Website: macys
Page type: payment
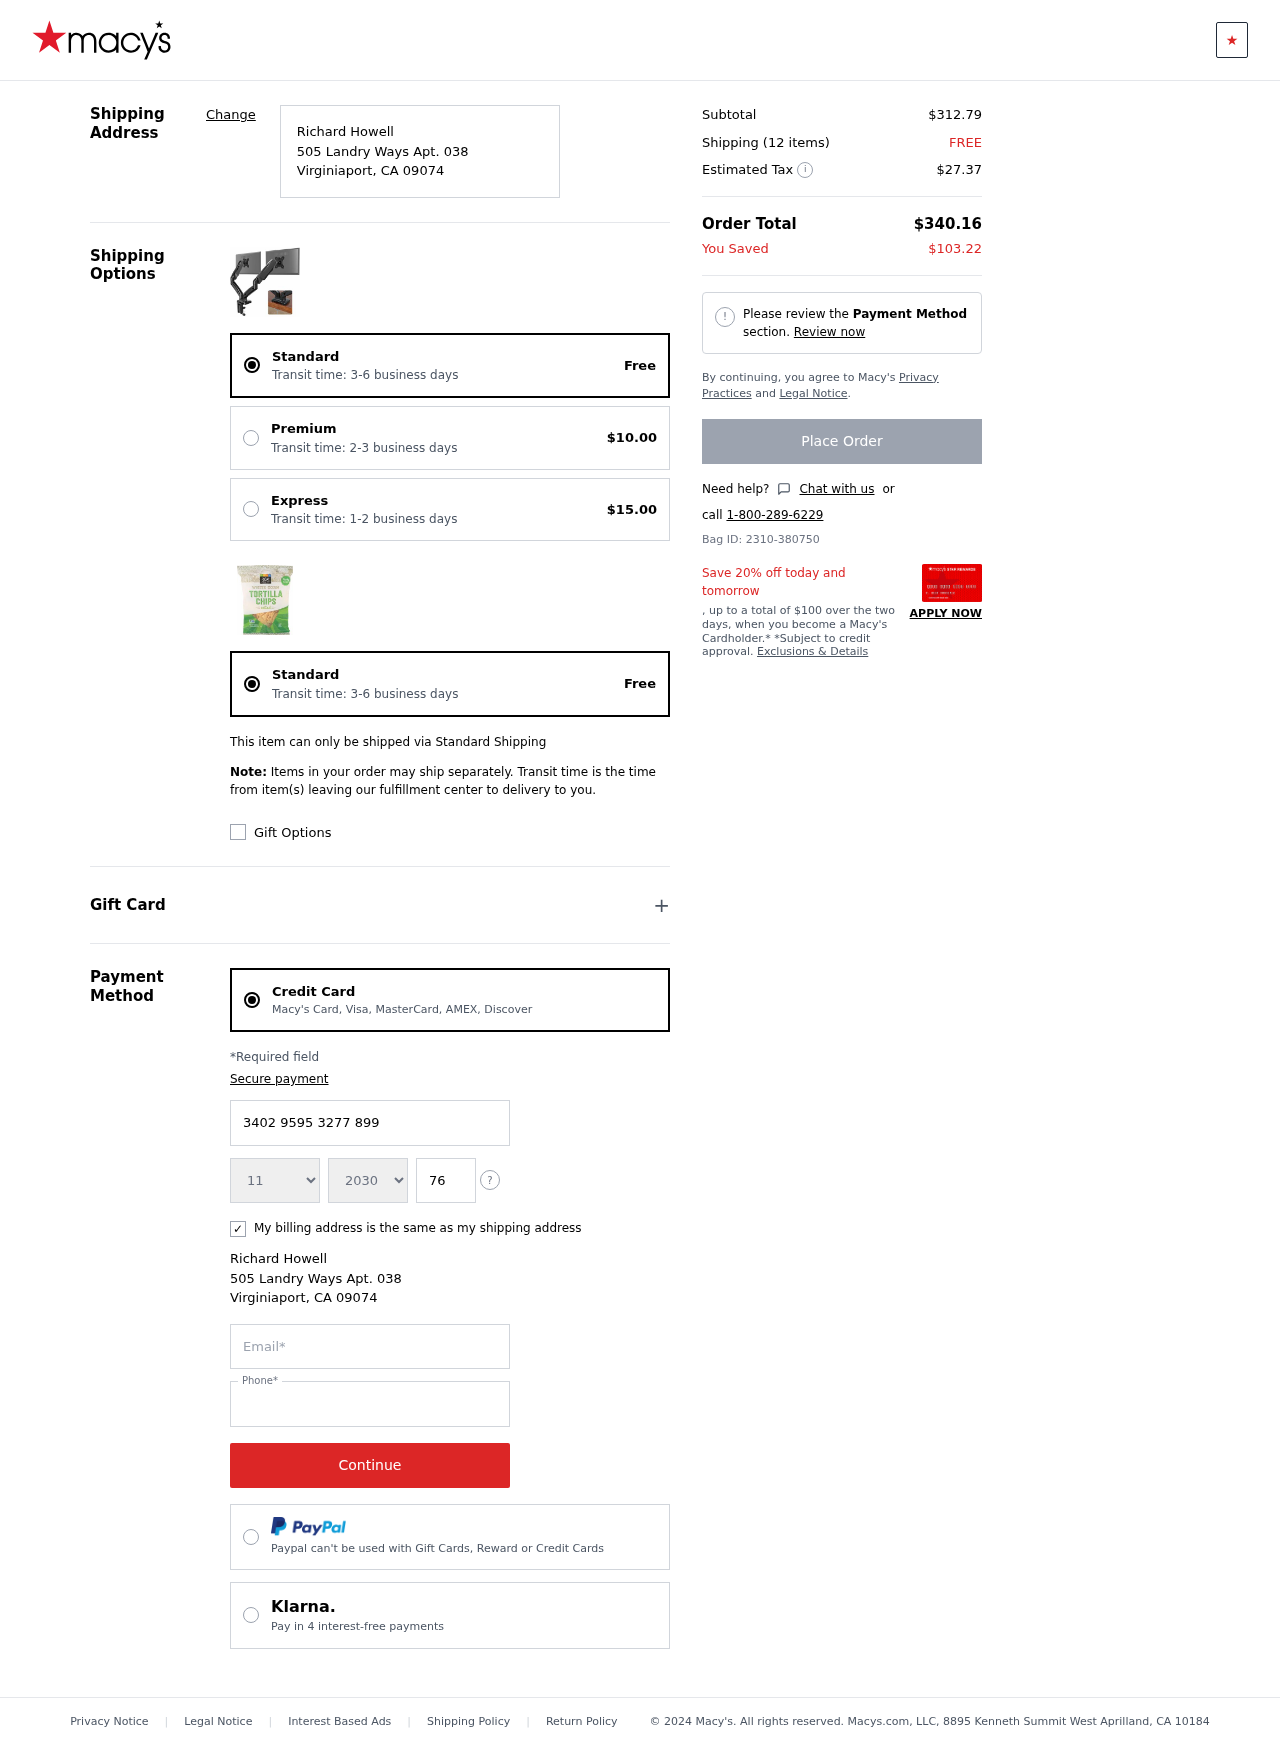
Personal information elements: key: PII_CARD_CVV
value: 7667
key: PII_CARD_EXPIRY_MONTH
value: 11
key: PII_CARD_EXPIRY_YEAR
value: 30
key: PII_CARD_NUMBER
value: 3402 9595 3277 899
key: PII_CITY
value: Virginiaport
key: PII_EMAIL
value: richard.howell@yahoo.com
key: PII_FULLNAME
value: Richard Howell
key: PII_PHONE
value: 8806936488
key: PII_POSTCODE
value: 09074
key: PII_STATE_ABBR
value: CA
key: PII_STREET
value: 505 Landry Ways Apt. 038
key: PII_FULLNAME2
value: Richard Howell
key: PII_CITY2
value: Virginiaport
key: PII_STATE_ABBR2
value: CA
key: PII_POSTCODE_FULL
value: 09074
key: PII_POSTCODE_NUMERIC
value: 9074
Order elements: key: ORDER_DELIVERY_DATE
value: Transit time: 3-6 business days
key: ORDER_SHIPPING_STANDARD
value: Free
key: ORDER_SHIPPING_PREMIUM
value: $10.00
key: ORDER_SHIPPING_EXPRESS
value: $15.00
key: ORDER_DELIVERY_DATE2
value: Transit time: 3-6 business days
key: ORDER_SHIPPING_STANDARD2
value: Free
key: ORDER_SUBTOTAL
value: $312.79
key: ORDER_NUM_ITEMS
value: Shipping (12 items)
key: ORDER_SHIPPING_COST
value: FREE
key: ORDER_TAX
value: $27.37
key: ORDER_TOTAL
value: $340.16
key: ORDER_SAVINGS
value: $103.22
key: ORDER_ID
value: Bag ID: 2310-380750